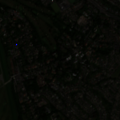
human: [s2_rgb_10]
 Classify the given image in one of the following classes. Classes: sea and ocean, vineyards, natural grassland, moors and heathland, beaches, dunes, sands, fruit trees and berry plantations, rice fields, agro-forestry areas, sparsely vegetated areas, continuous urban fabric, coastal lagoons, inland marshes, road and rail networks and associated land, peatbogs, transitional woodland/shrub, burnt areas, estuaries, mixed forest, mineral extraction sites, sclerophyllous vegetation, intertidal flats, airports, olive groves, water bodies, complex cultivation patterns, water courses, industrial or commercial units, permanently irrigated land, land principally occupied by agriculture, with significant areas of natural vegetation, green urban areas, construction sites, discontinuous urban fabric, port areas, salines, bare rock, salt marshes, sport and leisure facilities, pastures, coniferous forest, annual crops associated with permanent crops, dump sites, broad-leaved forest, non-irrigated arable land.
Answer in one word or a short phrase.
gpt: discontinuous urban fabric, sport and leisure facilities